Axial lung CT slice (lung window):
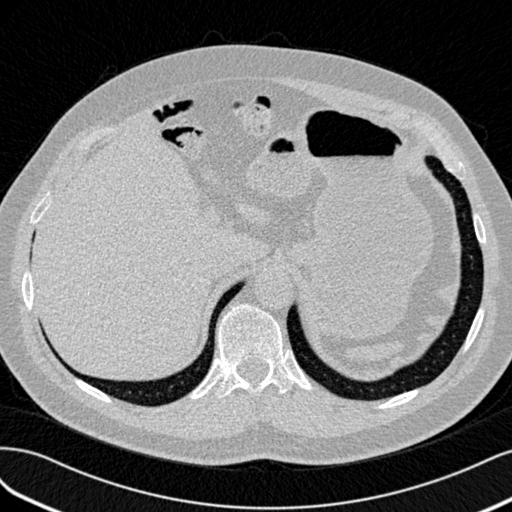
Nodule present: no